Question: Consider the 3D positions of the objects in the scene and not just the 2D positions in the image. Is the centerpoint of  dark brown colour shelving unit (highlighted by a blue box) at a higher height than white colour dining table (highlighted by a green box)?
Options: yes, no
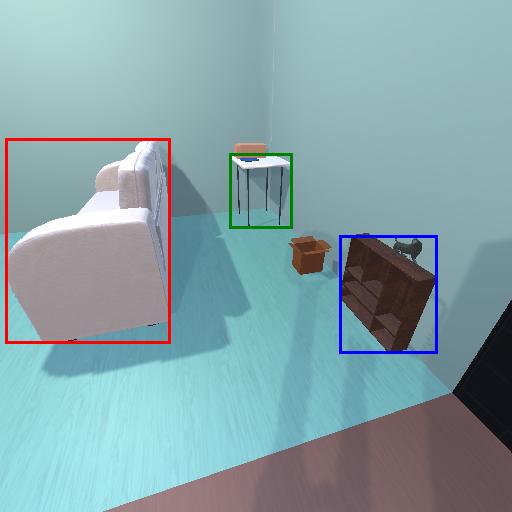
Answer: yes